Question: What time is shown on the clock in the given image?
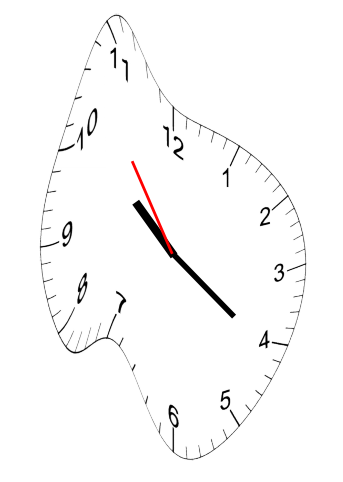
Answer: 10:20:54